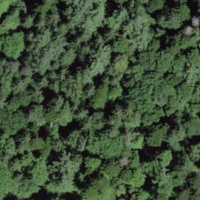
EUNIS habitat code: 44
Species observed at this site:
Juglans regia